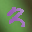
Label: 3